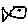
Label: fish